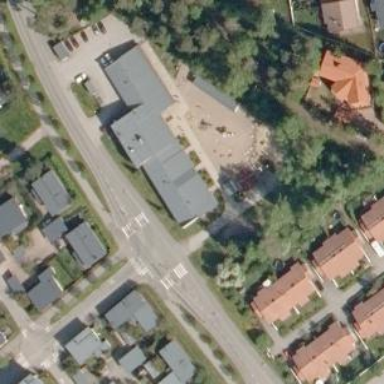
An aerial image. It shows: Kindergarten building.